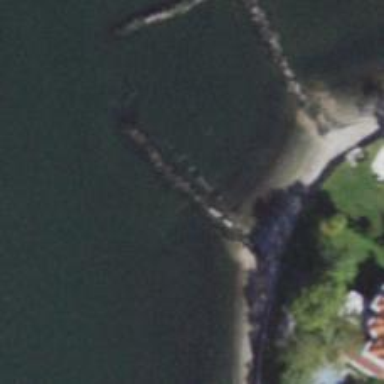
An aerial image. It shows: Breakwater structure.